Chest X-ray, PA view. Patient: 75 years old, sex M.
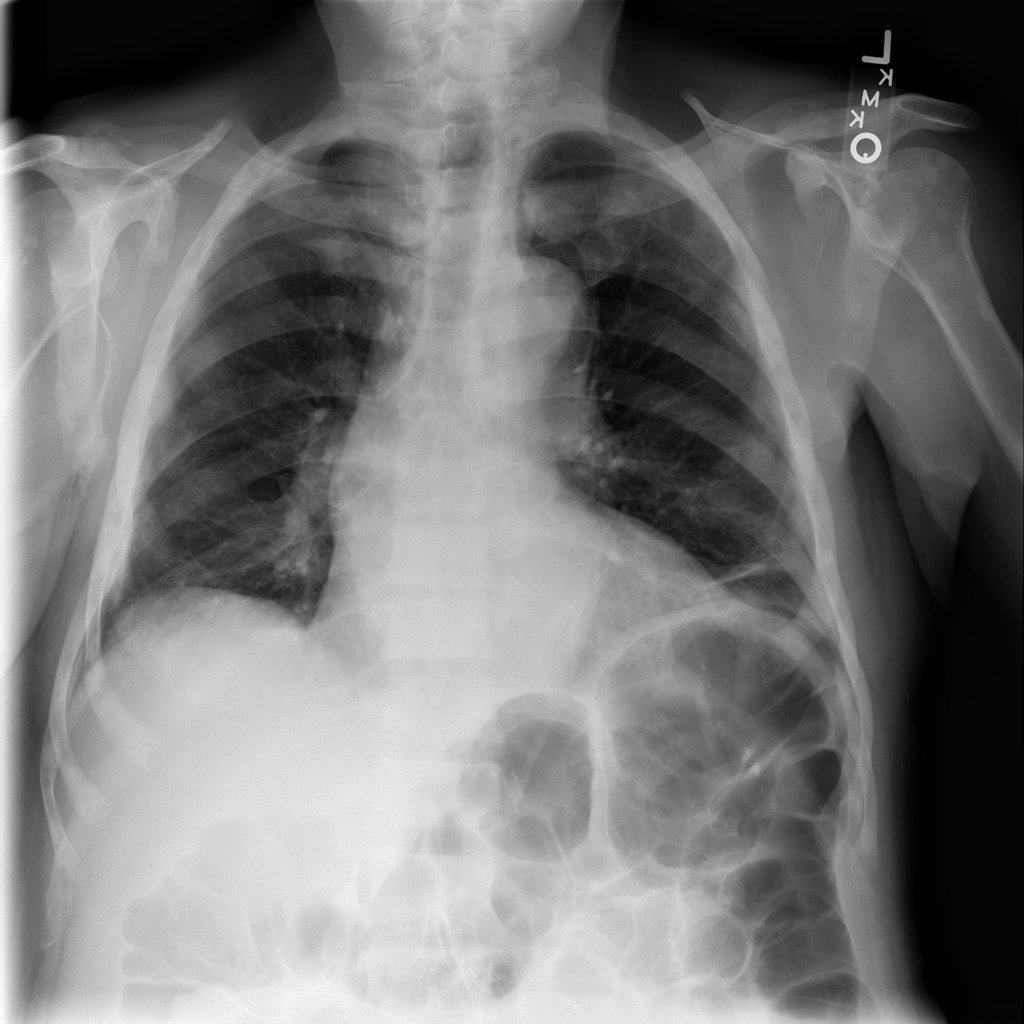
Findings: Atelectasis